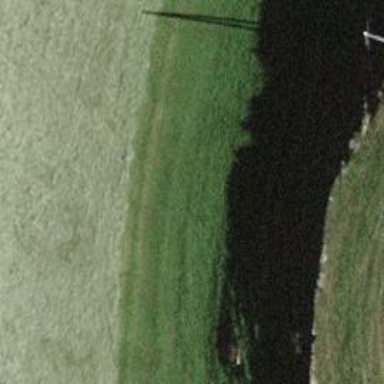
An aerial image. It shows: Path on the ground.